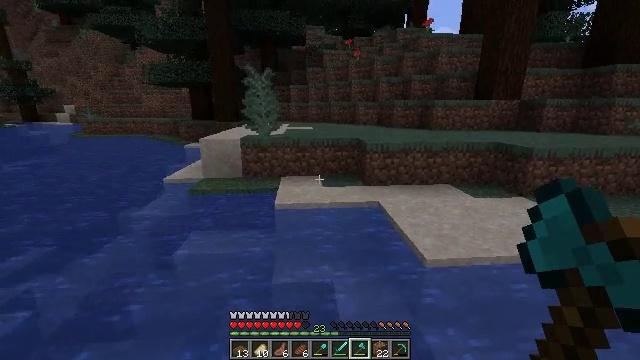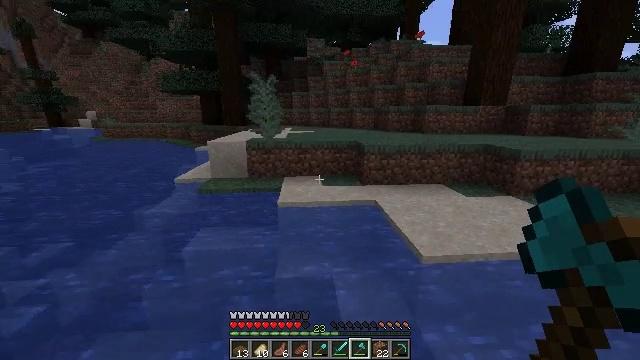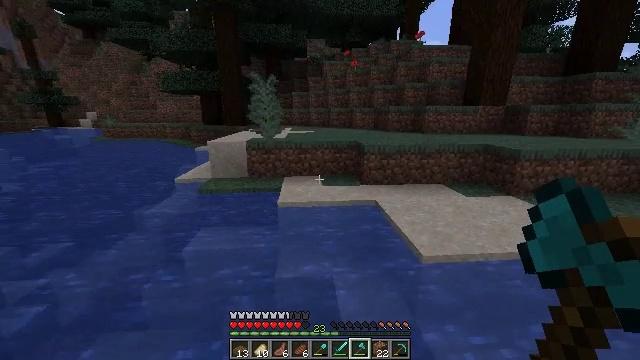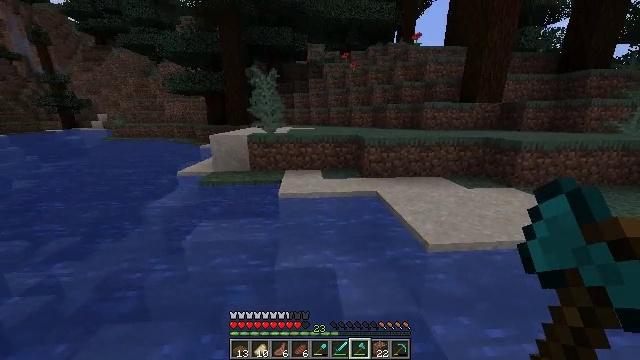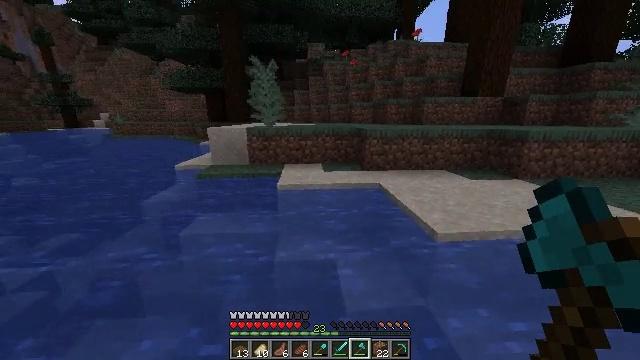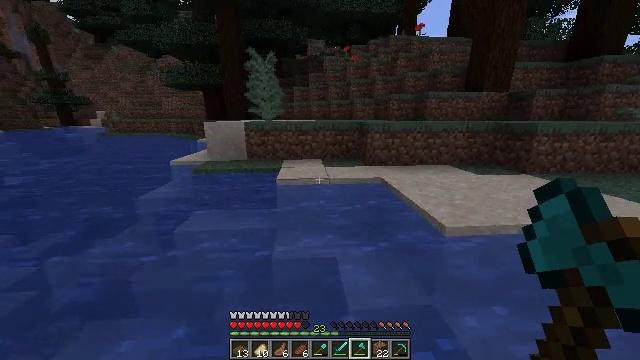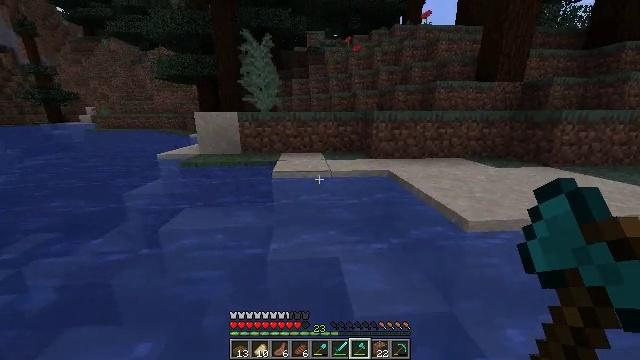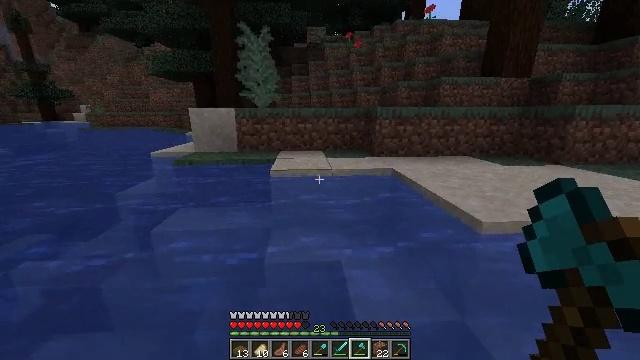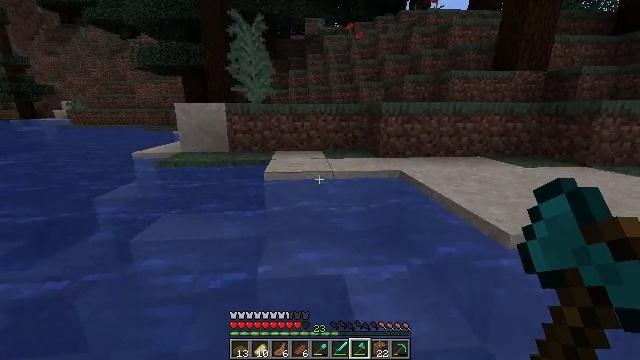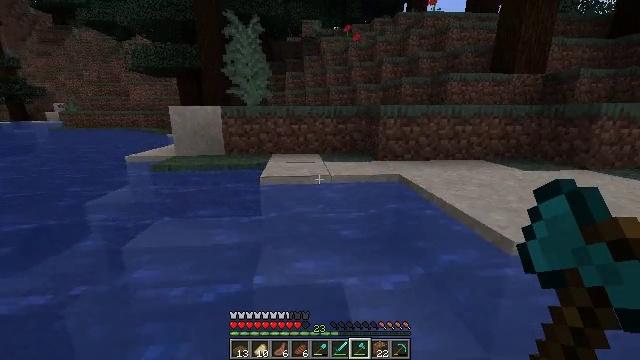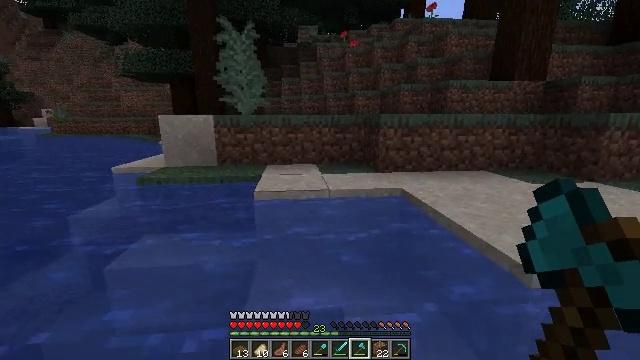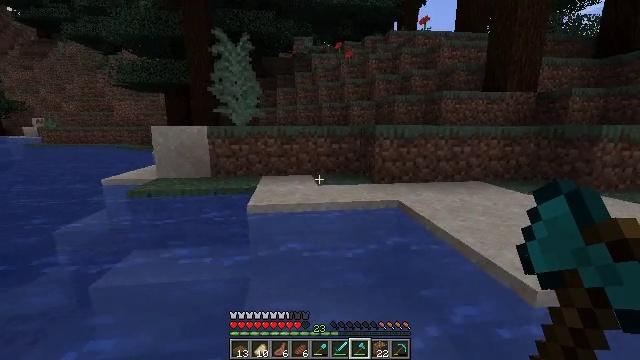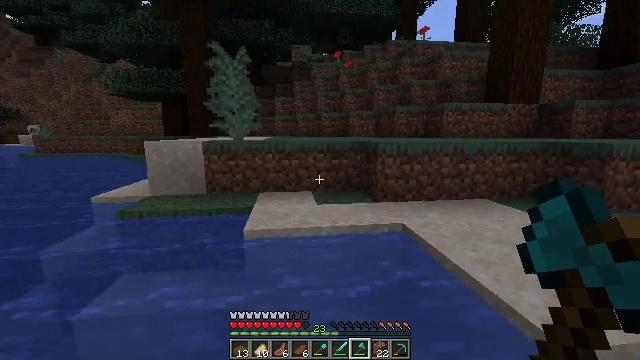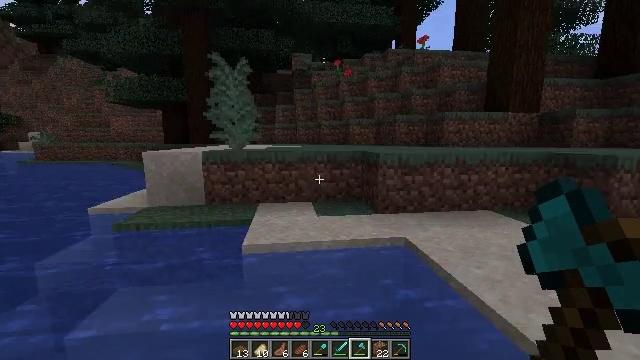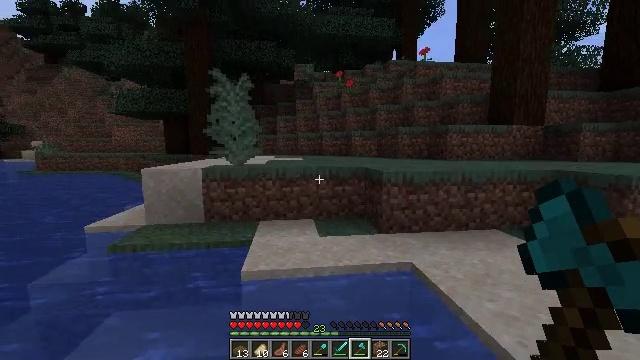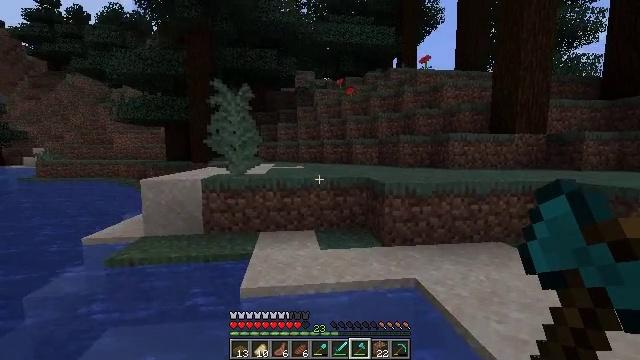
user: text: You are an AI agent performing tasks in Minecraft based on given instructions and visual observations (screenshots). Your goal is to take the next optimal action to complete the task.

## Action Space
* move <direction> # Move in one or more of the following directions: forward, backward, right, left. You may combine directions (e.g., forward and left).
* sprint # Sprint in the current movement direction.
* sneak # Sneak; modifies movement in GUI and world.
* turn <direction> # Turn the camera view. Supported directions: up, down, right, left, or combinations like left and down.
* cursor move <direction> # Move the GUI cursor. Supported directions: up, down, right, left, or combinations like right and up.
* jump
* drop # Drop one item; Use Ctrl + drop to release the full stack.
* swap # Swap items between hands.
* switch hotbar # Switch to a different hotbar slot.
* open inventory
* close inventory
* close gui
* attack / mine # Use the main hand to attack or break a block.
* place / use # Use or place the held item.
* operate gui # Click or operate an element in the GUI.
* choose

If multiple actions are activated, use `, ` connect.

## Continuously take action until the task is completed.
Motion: motion action
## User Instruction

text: Attack the ground to gather fern.
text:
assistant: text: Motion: move forward, sprint, jump
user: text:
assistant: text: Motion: move forward, sprint, jump
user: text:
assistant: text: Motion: move forward, sprint, jump
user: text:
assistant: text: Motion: move forward, sprint, jump
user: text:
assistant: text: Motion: move forward, sprint, jump
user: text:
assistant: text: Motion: move forward, sprint, jump
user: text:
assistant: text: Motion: move forward, jump
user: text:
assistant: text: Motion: move forward, jump
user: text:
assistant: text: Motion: move forward, jump
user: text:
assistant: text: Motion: move forward, turn up, jump
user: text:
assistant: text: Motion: move forward, turn right and up, jump
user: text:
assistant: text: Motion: move forward, turn up, jump
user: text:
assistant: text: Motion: move forward, turn up, jump
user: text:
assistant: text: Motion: move forward, sprint, turn up, jump
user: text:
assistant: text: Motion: move forward, sprint, turn up, jump
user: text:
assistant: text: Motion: move forward, sprint, turn up, jump
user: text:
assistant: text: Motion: move forward, sprint, jump
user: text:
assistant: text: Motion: move forward, sprint, jump
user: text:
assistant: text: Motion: move forward, sprint, jump
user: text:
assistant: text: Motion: move forward, sprint, jump
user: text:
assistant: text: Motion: move forward, jump
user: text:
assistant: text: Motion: move forward, jump
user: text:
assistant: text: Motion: move forward, jump
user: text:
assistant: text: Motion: move forward, jump
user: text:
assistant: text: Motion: move forward, jump
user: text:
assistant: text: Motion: move forward, jump
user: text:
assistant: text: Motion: move forward, sprint, jump
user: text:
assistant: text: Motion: move forward, sprint, jump
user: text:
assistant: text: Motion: move forward, sprint, jump
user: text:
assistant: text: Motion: move forward, sprint, jump